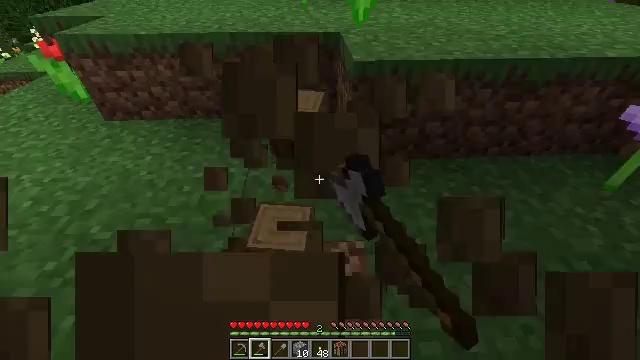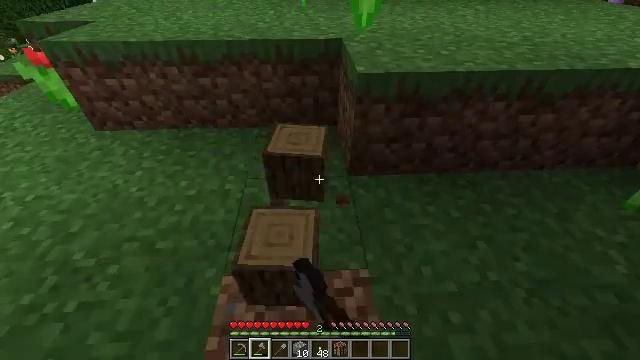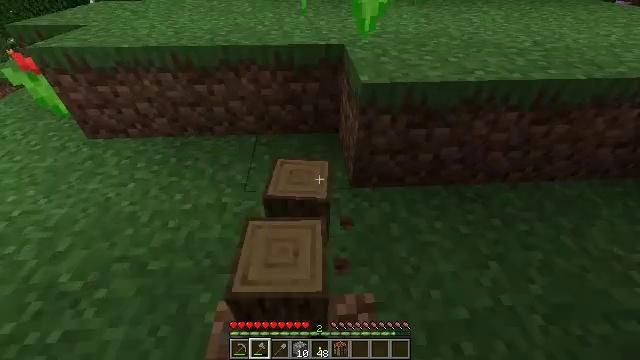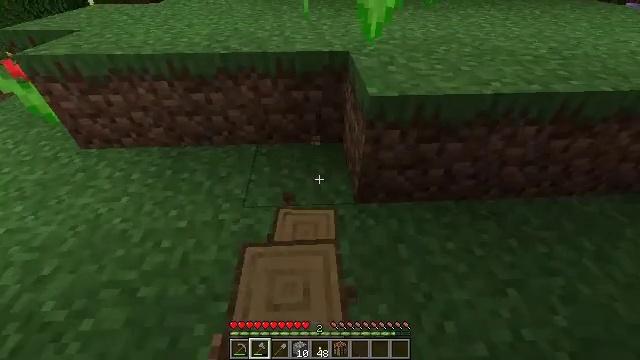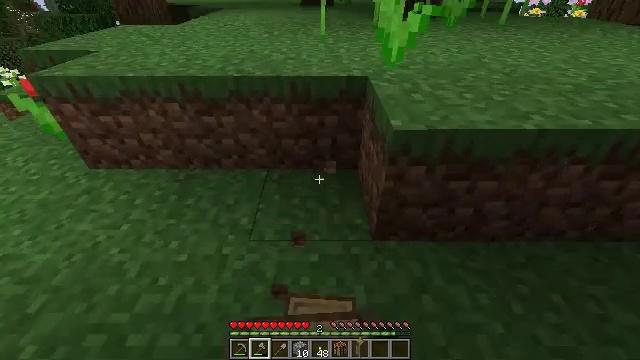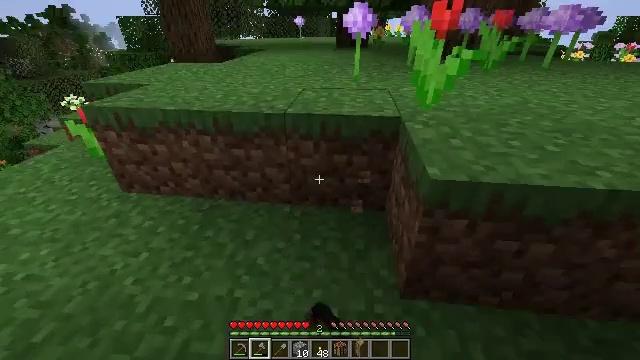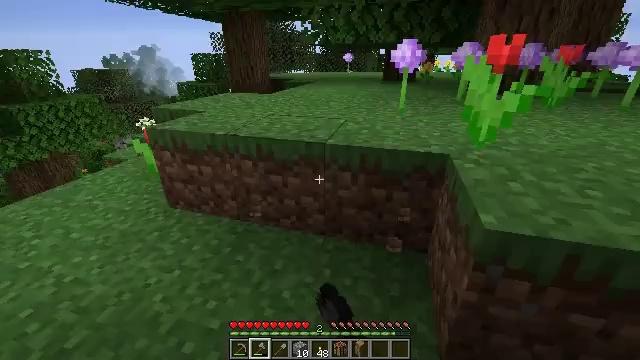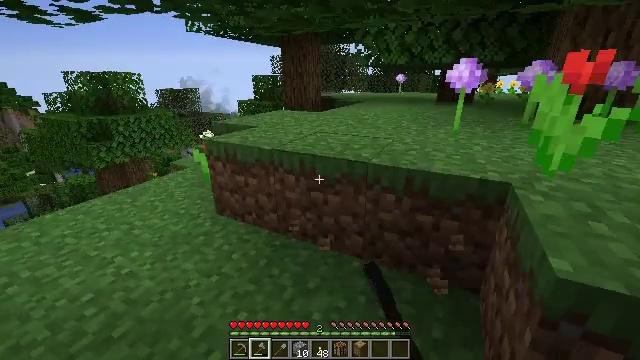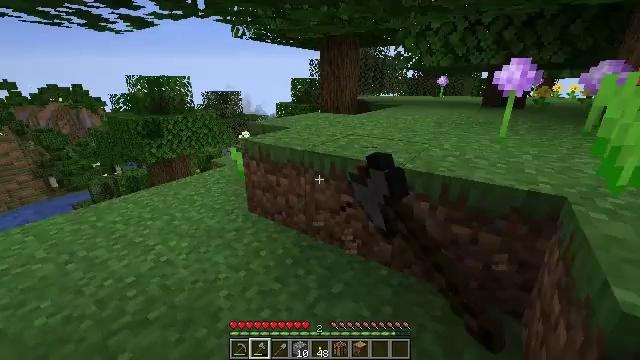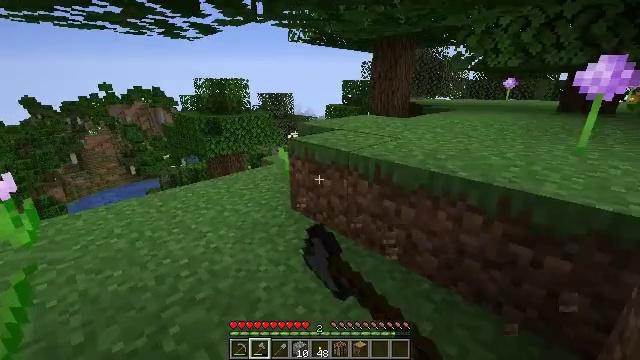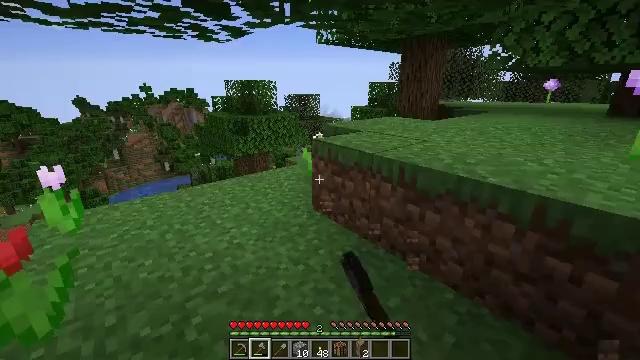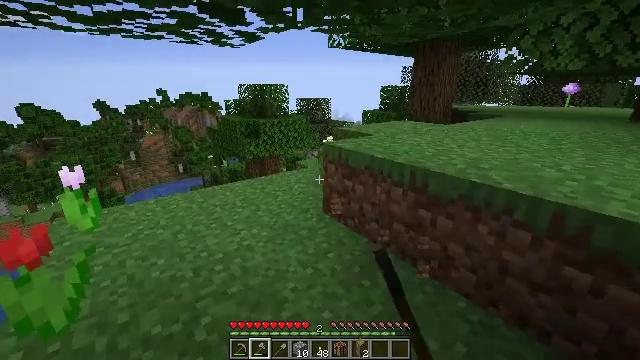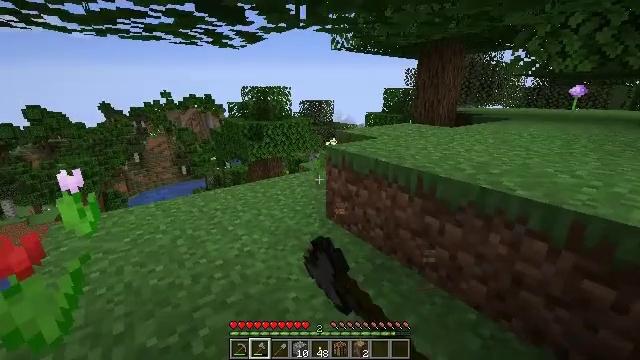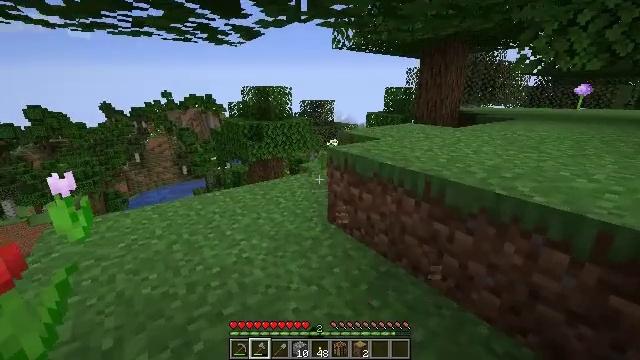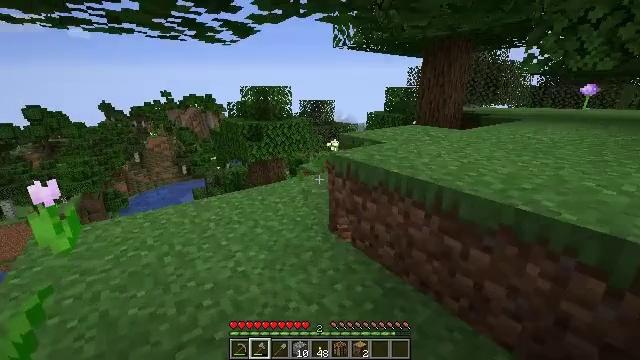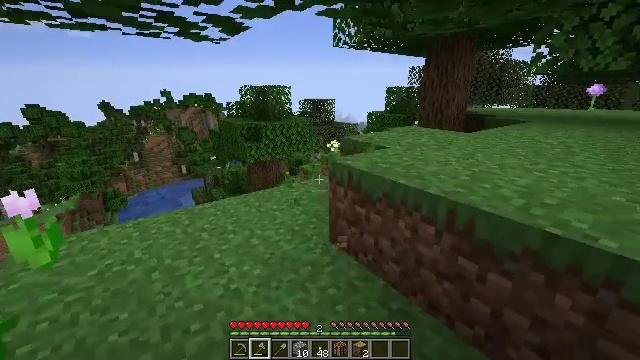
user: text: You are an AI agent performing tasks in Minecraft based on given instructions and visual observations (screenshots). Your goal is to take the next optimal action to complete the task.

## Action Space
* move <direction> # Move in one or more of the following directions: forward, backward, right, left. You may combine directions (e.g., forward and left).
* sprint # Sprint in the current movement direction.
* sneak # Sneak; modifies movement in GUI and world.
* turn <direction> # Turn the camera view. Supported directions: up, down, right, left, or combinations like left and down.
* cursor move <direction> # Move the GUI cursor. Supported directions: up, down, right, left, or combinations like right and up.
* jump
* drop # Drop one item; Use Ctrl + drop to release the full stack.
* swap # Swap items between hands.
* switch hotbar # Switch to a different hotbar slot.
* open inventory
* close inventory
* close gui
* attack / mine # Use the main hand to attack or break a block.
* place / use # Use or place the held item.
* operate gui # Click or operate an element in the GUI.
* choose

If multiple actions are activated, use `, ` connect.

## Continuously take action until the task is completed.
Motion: motion action
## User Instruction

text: Break the red tulip to collect it.
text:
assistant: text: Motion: move forward, attack / mine
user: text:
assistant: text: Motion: move forward, attack / mine
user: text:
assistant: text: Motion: move forward, attack / mine
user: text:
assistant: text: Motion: move forward, turn left and up, attack / mine
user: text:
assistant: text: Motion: turn left and up, attack / mine
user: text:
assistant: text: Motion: turn left and up, attack / mine
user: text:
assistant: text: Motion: turn left and up, attack / mine
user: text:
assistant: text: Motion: turn left, attack / mine
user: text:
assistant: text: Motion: turn left, attack / mine
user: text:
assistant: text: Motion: turn left, attack / mine
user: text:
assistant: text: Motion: turn left, attack / mine
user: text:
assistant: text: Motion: move forward, attack / mine
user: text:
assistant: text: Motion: move forward, attack / mine
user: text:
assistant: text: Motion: move forward, attack / mine
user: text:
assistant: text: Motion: move forward, attack / mine
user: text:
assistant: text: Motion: turn up, attack / mine
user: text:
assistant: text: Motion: attack / mine